Aerial crown-view tile of a tropical tree (Barro Colorado Island, Panama), acquired 20250217:
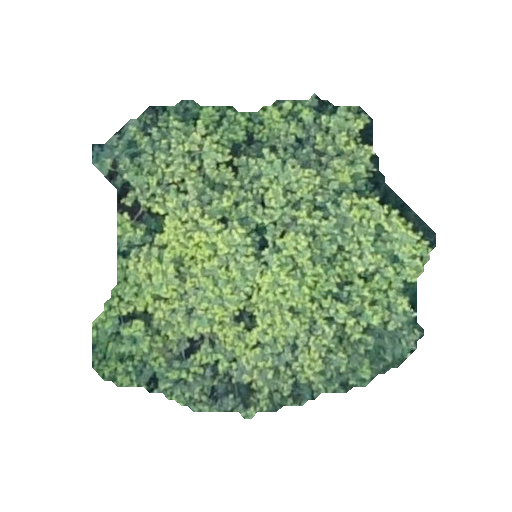
Species: Inga thibaudiana
GBIF accepted scientific name: Inga thibaudiana
Crown area: 125.781 m²